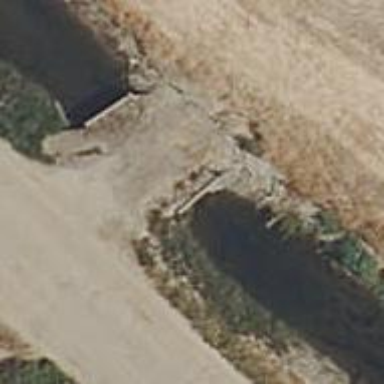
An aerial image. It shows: Tunnel through canal.